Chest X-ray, AP view. Patient: 78 years old, sex F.
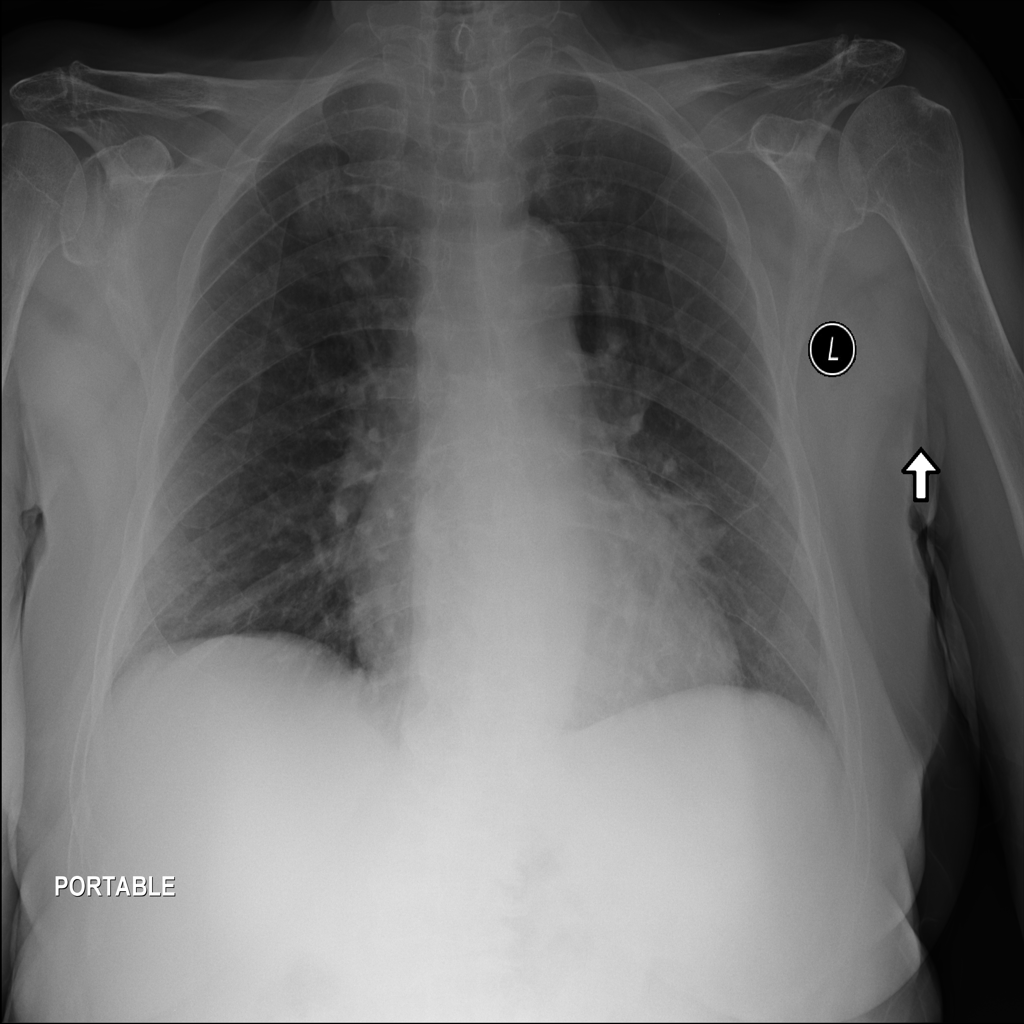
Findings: Cardiomegaly, Infiltration